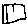
Label: square